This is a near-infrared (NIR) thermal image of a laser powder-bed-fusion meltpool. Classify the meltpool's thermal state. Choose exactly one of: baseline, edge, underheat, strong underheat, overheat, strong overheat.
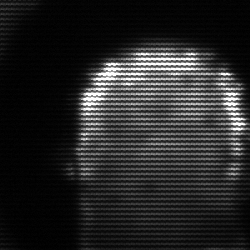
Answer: baseline